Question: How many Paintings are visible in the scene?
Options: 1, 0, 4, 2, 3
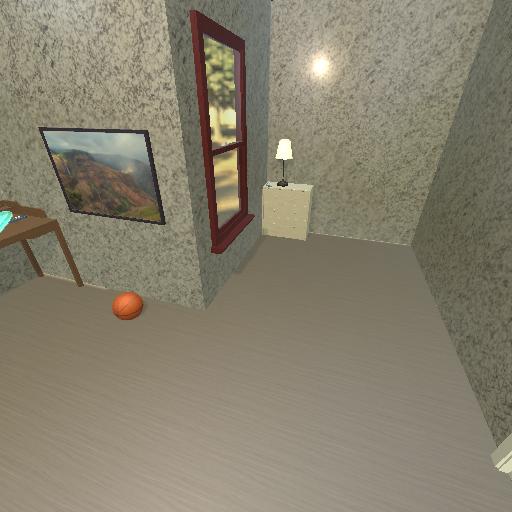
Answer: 1